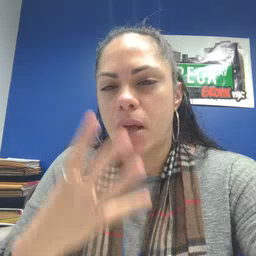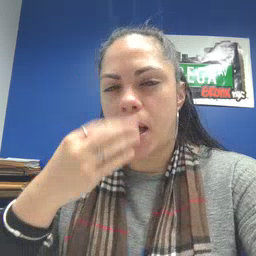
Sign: pajamas